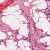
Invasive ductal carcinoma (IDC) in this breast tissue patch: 0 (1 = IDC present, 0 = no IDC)